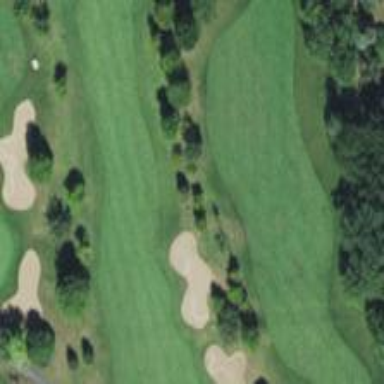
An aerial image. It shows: Mown grass area designated for golf activities. It is fairway situated in recreation ground used for leisure purposes.